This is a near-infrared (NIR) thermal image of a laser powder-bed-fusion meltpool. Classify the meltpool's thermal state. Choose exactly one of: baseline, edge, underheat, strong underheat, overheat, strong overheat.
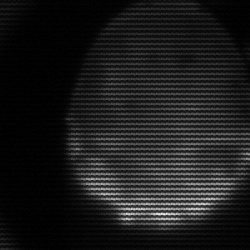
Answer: edge